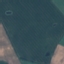
Land use / land cover class: AnnualCrop